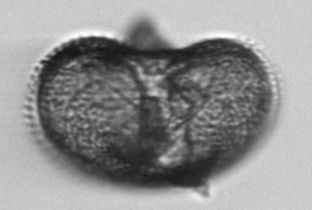
Label: Protoperidinium